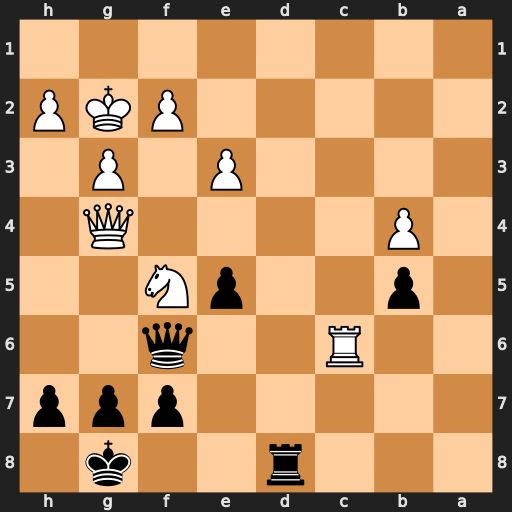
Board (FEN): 3r2k1/5ppp/2R2q2/1p2pN2/1P4Q1/4P1P1/5PKP/8
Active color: b
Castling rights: -
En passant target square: -
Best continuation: Qxc6+ e4 Qf6